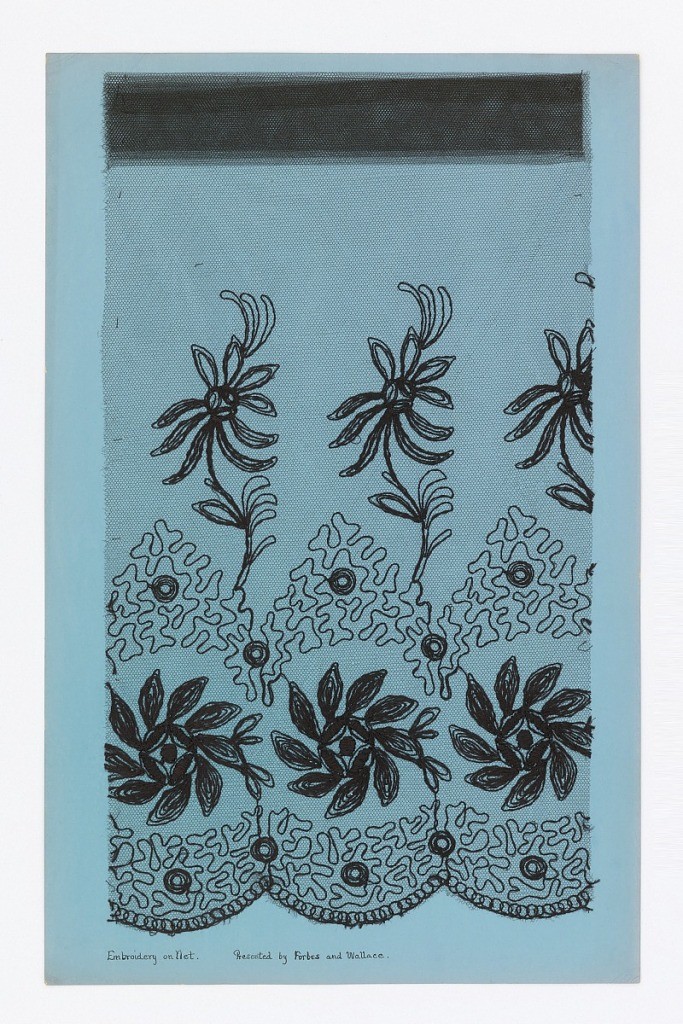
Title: Machine-made openwork samples
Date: ca. 1910
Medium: cardboard, linen, silk, metallic Technique: linen embroidery with ground cloth dissolved Examples of embroidery on net produced by the Schiffli machine Metallic embroidery on net Machine-made openwork in imitation of hand-embroidered net Mostly floral and a few geometric patterns, some designs described as "Spanish" Imitation hand-made filet Machine filet Imitation filet crochet Ploven (burnt-out lace) Fancy curtain lace made on the Levers machines Real filet (handmade) next to Machine-made filet Spotted curtain nets, made chiefly at Nottingham, England and Caudry, France.
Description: Samples of machine-made openwork and several examples of hand made lace mounted on boards. They imitate hand-embroidered net, crochet, or needlepoint.  All are floral patterns plus a few of early 1920's geometric style.
"Embroidered net" produced by the Schiffli Machine.